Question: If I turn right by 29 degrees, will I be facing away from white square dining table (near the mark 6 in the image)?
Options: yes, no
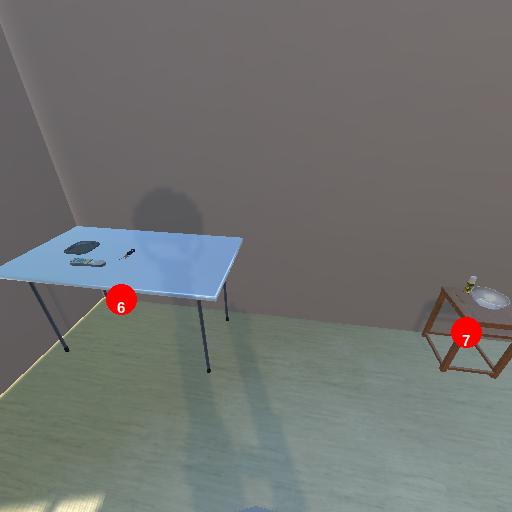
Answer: yes